Aerial crown-view tile of a tropical tree (Barro Colorado Island, Panama), acquired 20240611:
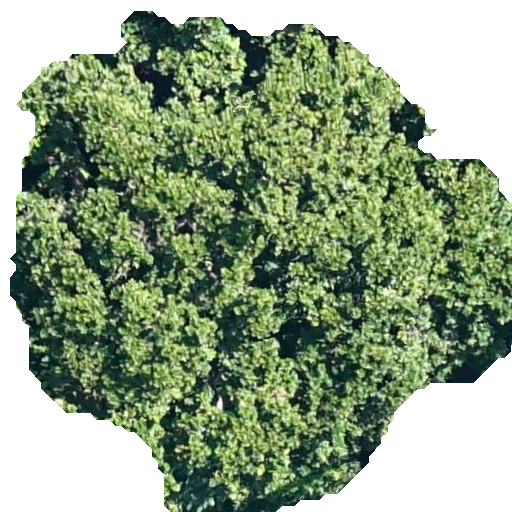
Species: Anacardium excelsum
GBIF accepted scientific name: Anacardium excelsum
Crown area: 296.125 m²